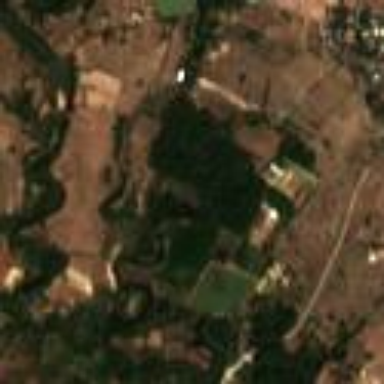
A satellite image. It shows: Farmland with rice crops being cultivated. The rice field is used to produce rice.